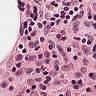
Metastatic tissue present: no